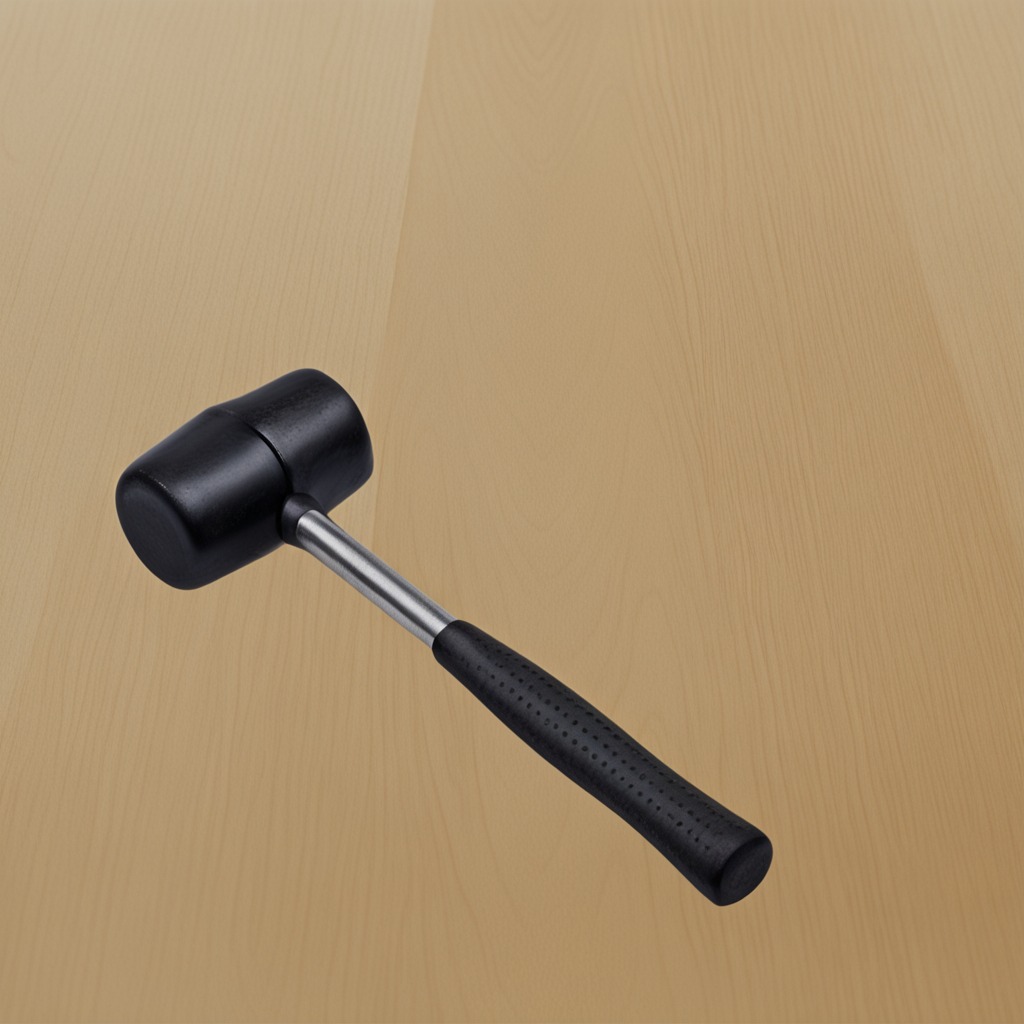
A hammer is lying on a plywood surface in a paint workshop lit by afternoon window light.